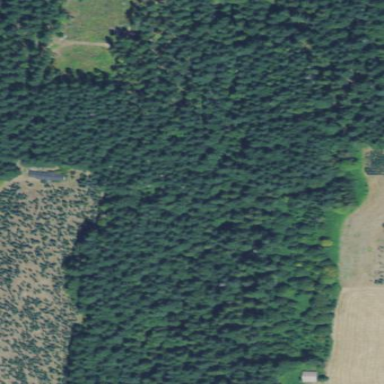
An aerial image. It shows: Serene woodland landscape.